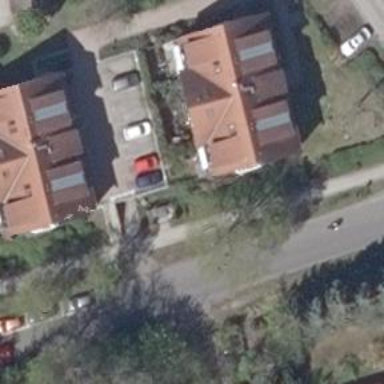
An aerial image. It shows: Residential building with gabled roof made of red roof tiles.